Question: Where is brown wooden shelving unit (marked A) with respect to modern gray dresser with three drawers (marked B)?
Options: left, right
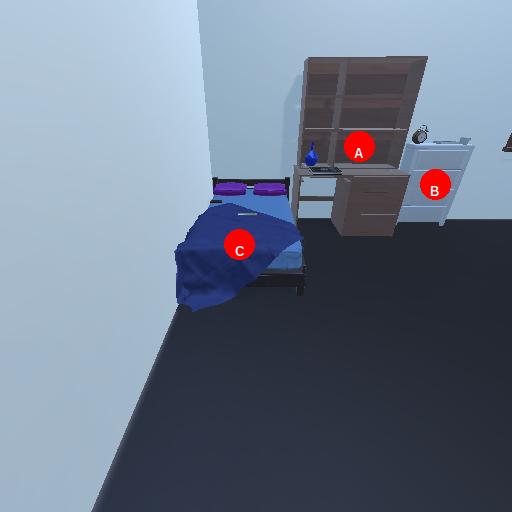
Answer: left